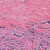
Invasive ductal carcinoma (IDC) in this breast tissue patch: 1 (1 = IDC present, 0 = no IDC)